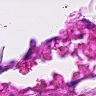
Metastatic tissue present: no